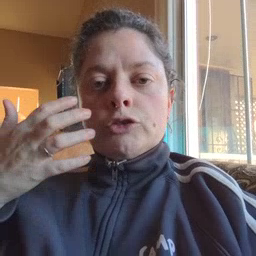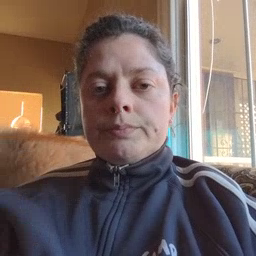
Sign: tiger